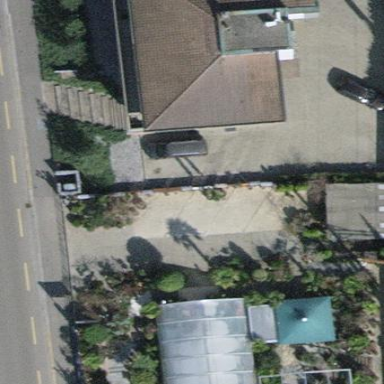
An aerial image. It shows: Building with half-hipped roof shape.